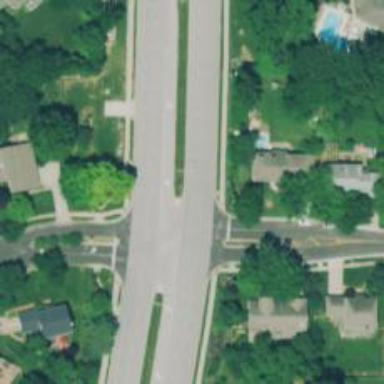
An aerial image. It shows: Road with dash markings.